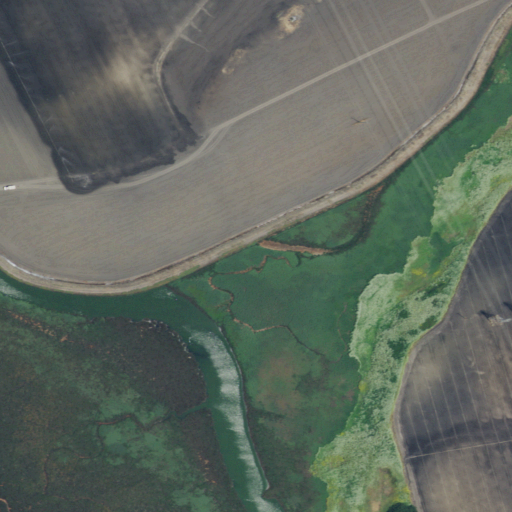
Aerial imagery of valley in California named Paradise Canyon containing herbaceous wetlands and cultivated crops